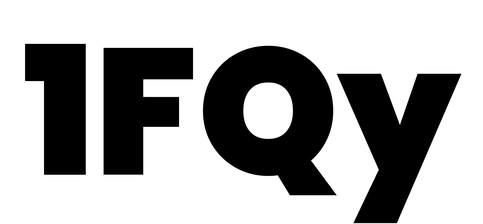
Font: Poppins-Black